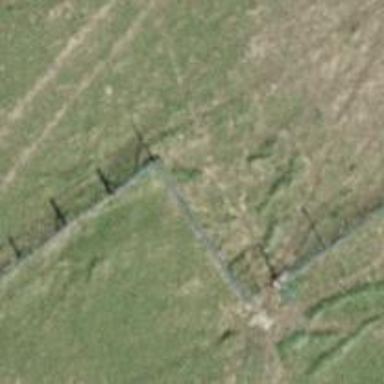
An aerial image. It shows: Fence is in the image.